Question: I have such code for atmega8515
'''
.nolist
.include "m8515def.inc"
.list
.equ fCK = <PHONE>
.equ BAUD = 9600
.equ UBRR_value = (fCK/(BAUD*16))-1
.cseg
.org 0
main:
rcall init_USART
LDI R16, 0xFF
OUT DDRC, R16
rcall USART_recieve
OUT PORTC, R16
LDI R16, 0x00
OUT DDRA, R16
in R16, PINA
OUT PORTC, R16
rcall USART_send
init_USART:
ldi R16, high(UBRR_value)
out UBRRH, R16
ldi R16, low(UBRR_value)
out UBRRL, R16
ldi R16, (1<<RXEN)|(1<<TXEN)|(0<<RXCIE)|(0<<TXCIE)|(0<<UDRIE)
out UCSRB, R16
ldi R16, (1<< URSEL)|(1<<UPM1)|(1<<UPM0)|(1<< UCSZ1)|(1<< UCSZ0)
out UCSRC, R16
ret
USART_send:
out UDR, R16
sending:
sbis UCSRA, TXC
rjmp sending
ret
USART_recieve:
sbis UCSRA, RXC
rjmp USART_recieve
in R16, UDR
ret
'''
I run this code in proteus
and get the following errors cycled
PC=0x0002. [AVR MEMORY] External Memory Write while interface is not enabled (SRE=0): [0x0260]=00. [U1]**
PC=0x0024. [AVR MEMORY] External Memory Read while interface is not enabled (SRE=0): [0x0260]. [U1]**
PC=0x0002. [AVR MEMORY] External Memory Read while interface is not enabled (SRE=0): [0x0261]. [U1]**
I also include proteus schema for better understanding

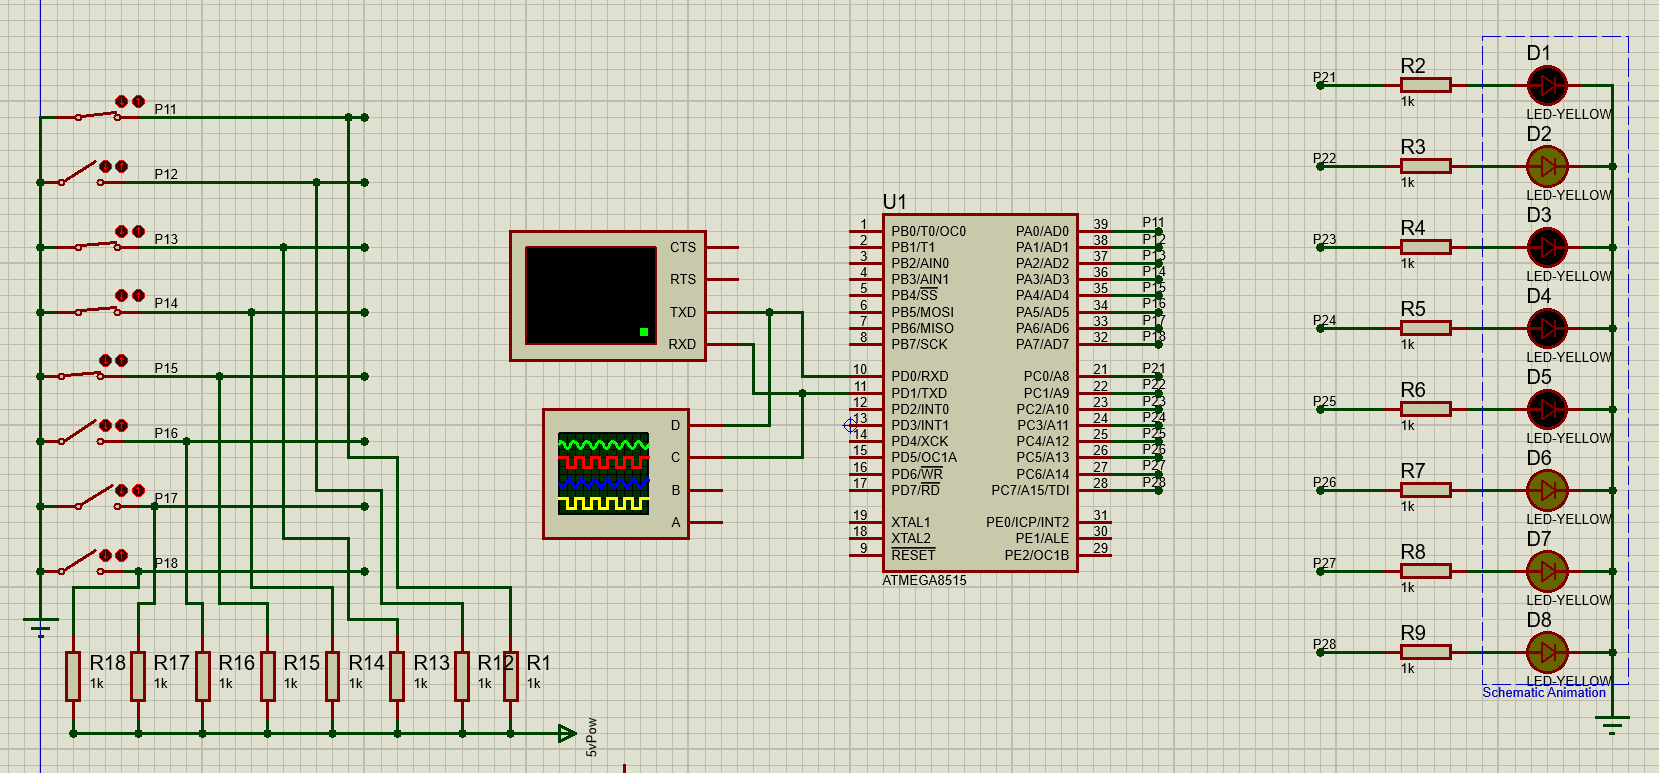
Answer: Looks like the problem is in uninitialized stack pointer.
After the reset, SPH:SPL is initialized to 0x0000, therefore any writing to the stack (by 'push', 'rcall' etc.) will write to address 0x0000 (which is mapped to register r0) after which the stack pointer will be decreased and become 0xFFFF. In ATmega8515 RAM locations at 0x0260 and above are mapped to the external memory, which is obviously is not connected in your schematics.
Add stack pointer initialization as the first action in your program, e.g.:
'''
ldi r16, high(RAMEND)
out SPH, r16
ldi r16, low(RAMEND)
out SPL, r16
'''
Also, there is no loop in your program, and after 'rcall USART_send' it will go beyond 'init_USART:' label.
Probably you want to add 'rjmp main' at that point.
And why you need to write the program in assembler? Isn't it simpler to write it in C?